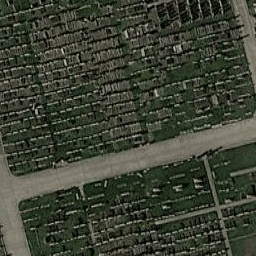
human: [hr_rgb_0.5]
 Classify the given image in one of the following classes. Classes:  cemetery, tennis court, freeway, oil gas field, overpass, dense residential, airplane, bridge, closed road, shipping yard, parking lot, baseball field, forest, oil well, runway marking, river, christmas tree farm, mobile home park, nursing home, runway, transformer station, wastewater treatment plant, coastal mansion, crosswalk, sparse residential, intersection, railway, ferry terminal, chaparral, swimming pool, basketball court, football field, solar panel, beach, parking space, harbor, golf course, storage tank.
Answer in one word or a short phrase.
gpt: cemetery